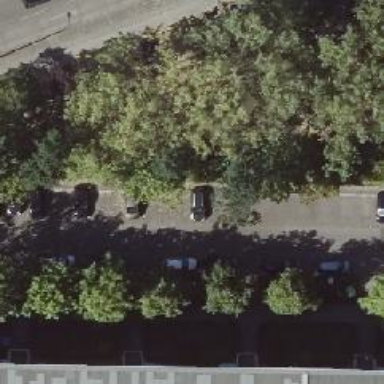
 and parking available on the right side of the street."